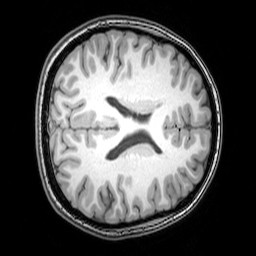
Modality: T1w
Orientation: axial
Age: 21
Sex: female
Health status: healthy
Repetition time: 0.081 s
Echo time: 0.037 s